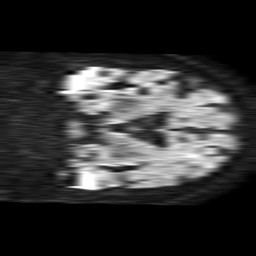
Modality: TRACE
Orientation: coronal
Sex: male
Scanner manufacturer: philips
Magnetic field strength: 1.5 T
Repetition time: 4.6 s
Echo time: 0.09059 s